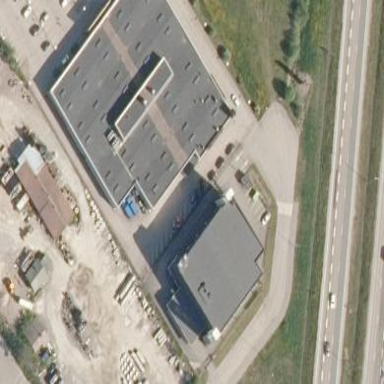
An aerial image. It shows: Retail building.